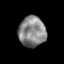
Tissue: prostate
Cell type: T cells
Senescence score: 0.307
Nuclear area (px): 811
Mean DAPI intensity: 134.081